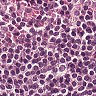
Metastatic tissue present: no